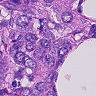
Metastatic tissue present: yes